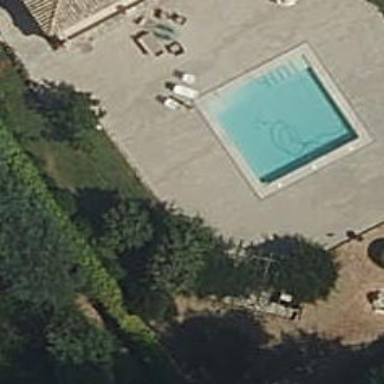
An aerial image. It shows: Swimming pool located in leisure land.